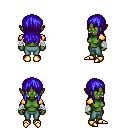
a pixel art fantasy rpg character, female body template, orc, green skin, gold arm armor, teal pants, blue unkempt hairstyle, white cloth bandages, gold boots, four views (front, back, left, right), 2x2 character sprite sheet, small pixel art, hard edges, no anti-aliasing